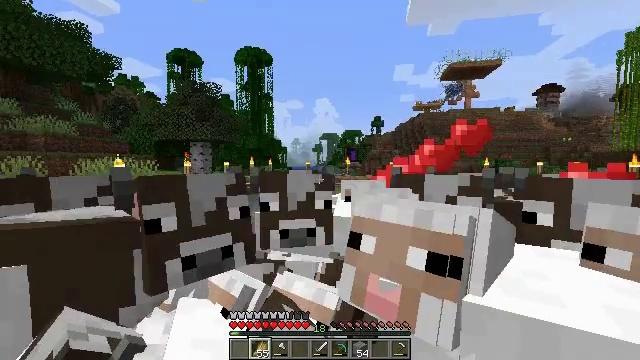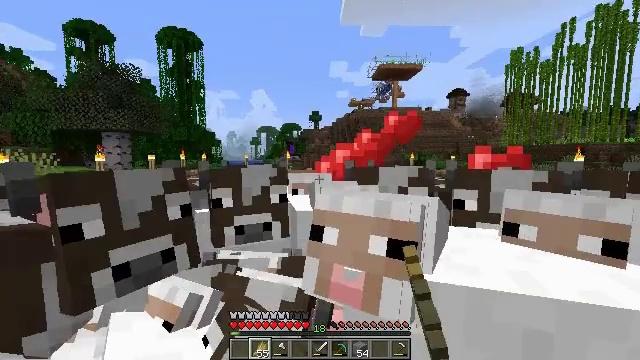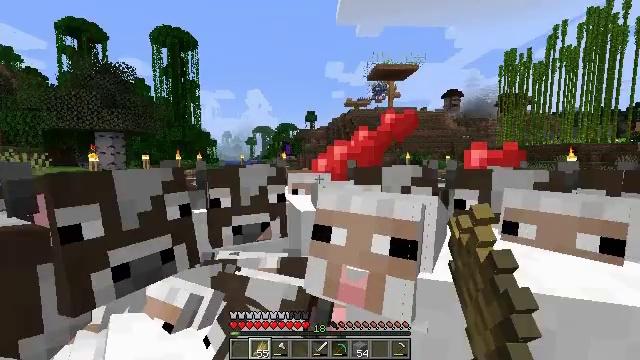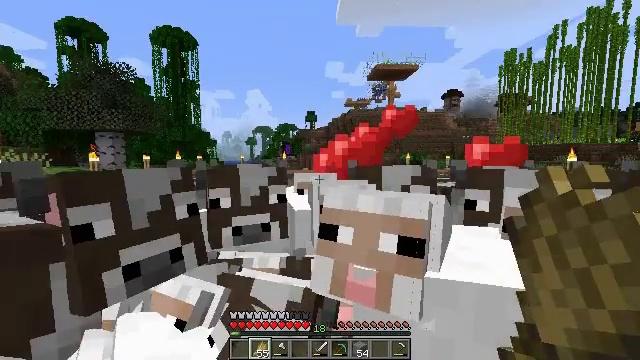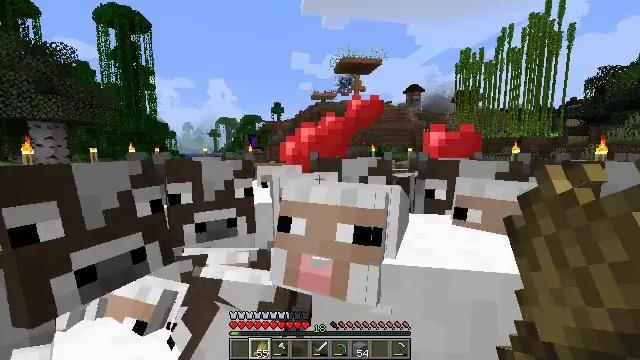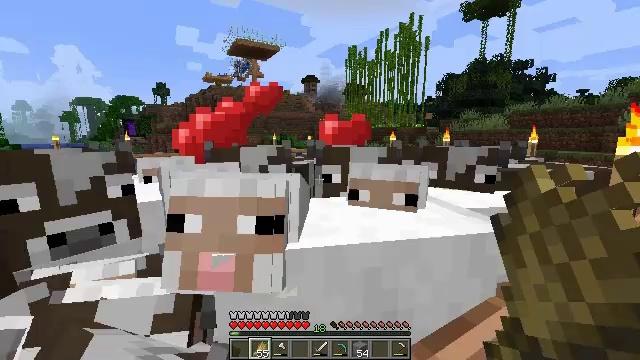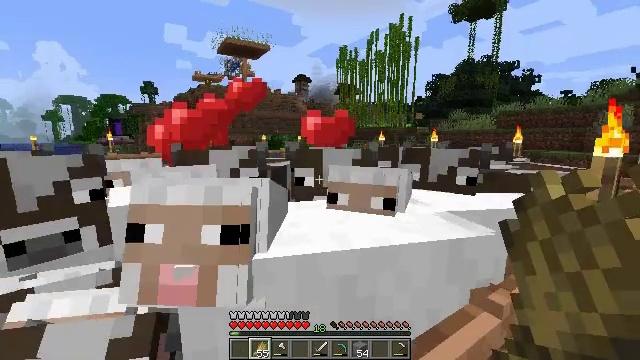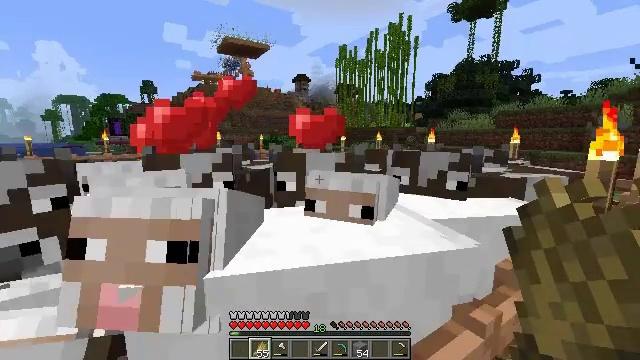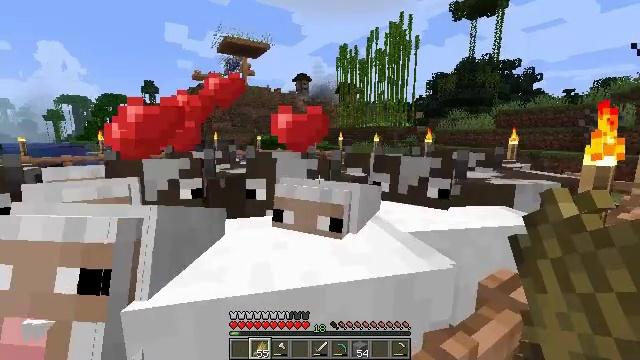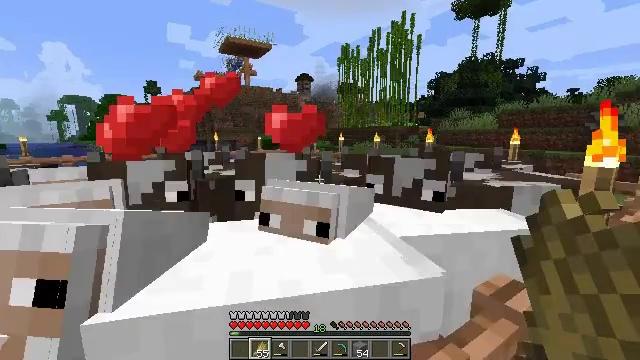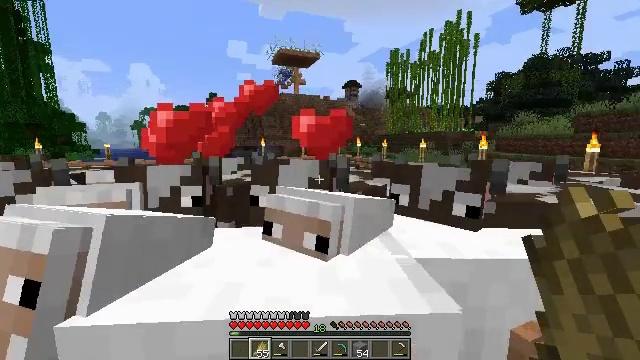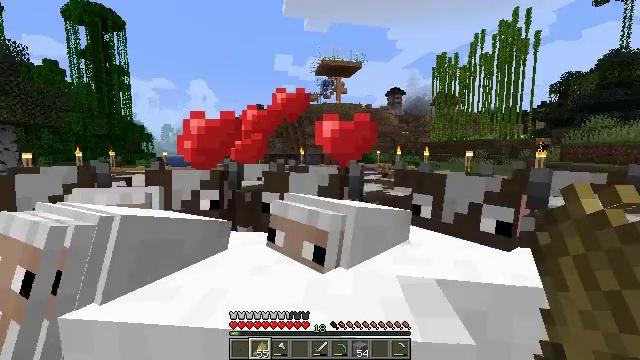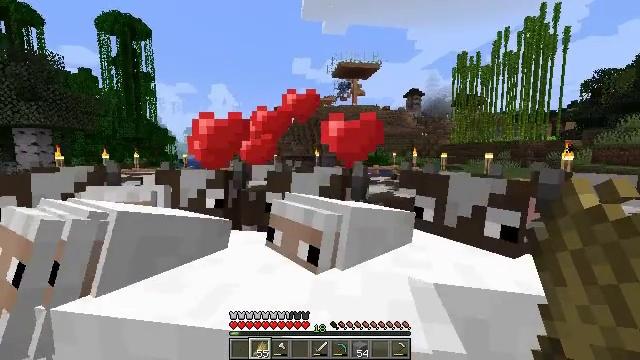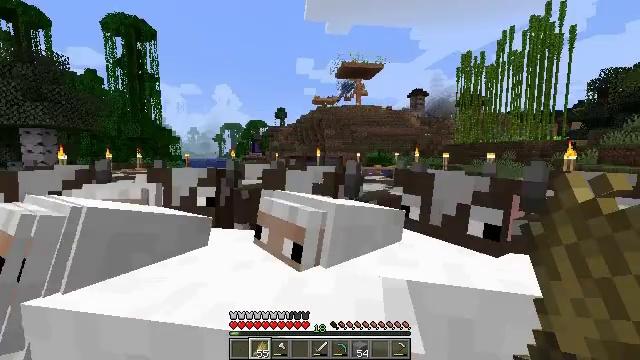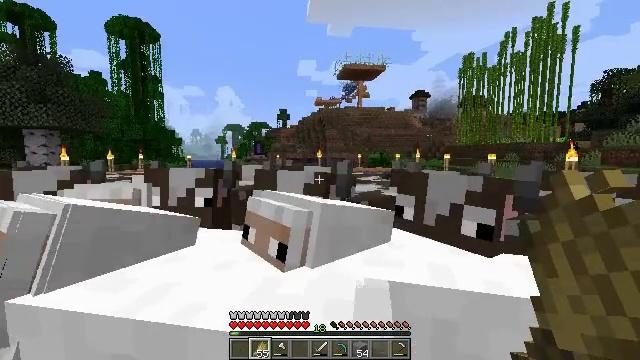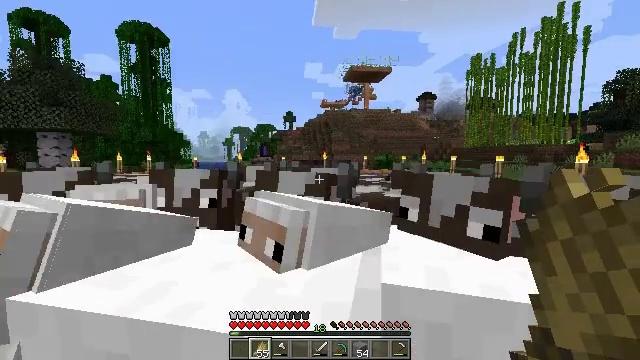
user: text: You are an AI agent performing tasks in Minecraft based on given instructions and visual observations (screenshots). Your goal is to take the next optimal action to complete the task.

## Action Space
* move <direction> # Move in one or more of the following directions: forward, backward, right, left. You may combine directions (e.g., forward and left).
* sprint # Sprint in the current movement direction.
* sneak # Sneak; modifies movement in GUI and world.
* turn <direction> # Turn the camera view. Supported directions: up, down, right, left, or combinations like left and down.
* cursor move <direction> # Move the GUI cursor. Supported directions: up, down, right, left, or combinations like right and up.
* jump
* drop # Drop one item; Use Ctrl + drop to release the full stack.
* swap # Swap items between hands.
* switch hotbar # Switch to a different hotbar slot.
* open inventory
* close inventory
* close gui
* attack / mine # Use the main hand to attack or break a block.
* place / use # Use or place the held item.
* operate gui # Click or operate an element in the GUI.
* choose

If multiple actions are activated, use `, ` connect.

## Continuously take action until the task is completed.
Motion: motion action
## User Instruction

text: Craft a jungle fence gate using jungle wood.
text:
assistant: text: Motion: move forward, turn right and down
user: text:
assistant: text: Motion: move forward, use / place
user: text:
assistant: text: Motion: move forward, use / place
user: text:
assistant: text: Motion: move forward, turn right and down, use / place
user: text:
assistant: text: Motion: move forward, turn right and down, use / place
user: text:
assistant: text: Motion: move forward, turn right
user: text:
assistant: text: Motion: move forward and move right, use / place
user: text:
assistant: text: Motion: move forward and move right, use / place
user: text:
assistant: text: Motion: move forward and move right, use / place
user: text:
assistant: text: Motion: move forward and move right, turn left and up
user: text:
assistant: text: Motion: move forward, turn left and up
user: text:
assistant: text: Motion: move forward, turn left, use / place
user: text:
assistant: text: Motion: move forward, use / place
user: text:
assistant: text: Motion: move forward, use / place
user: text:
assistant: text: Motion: move forward, turn left, use / place
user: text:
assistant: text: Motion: move forward, turn left, use / place
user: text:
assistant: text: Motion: move forward, turn left, use / place
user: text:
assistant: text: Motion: move forward, turn left, use / place
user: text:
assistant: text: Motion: move forward
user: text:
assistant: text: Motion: move forward, use / place
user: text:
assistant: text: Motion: move forward, use / place
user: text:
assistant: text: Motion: move forward, turn right, use / place
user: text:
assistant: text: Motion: move forward, turn right
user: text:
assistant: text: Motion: move forward, use / place
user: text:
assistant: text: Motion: move forward, use / place
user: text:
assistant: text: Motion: move forward, turn right and down, use / place
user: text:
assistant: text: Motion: move forward, turn right and down, use / place
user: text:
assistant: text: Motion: move forward, turn down, jump
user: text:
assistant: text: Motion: move forward, turn left and down, use / place, jump
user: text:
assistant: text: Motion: move forward, turn left and down, use / place, jump